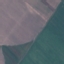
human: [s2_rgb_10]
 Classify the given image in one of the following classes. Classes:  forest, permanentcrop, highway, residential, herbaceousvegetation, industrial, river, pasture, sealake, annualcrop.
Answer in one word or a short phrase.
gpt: AnnualCrop